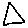
Label: triangle